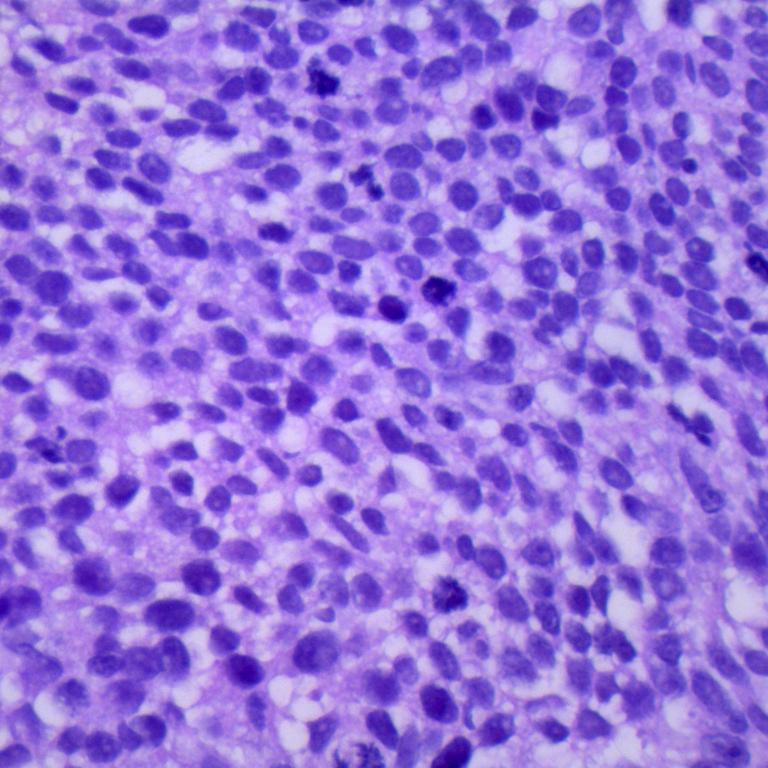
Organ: lung
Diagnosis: squamous carcinomas